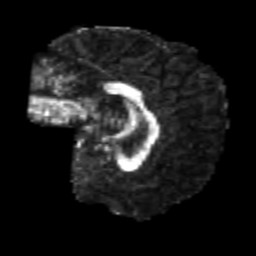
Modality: FA
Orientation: sagittal
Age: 23
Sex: male
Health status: healthy
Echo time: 0.074 s